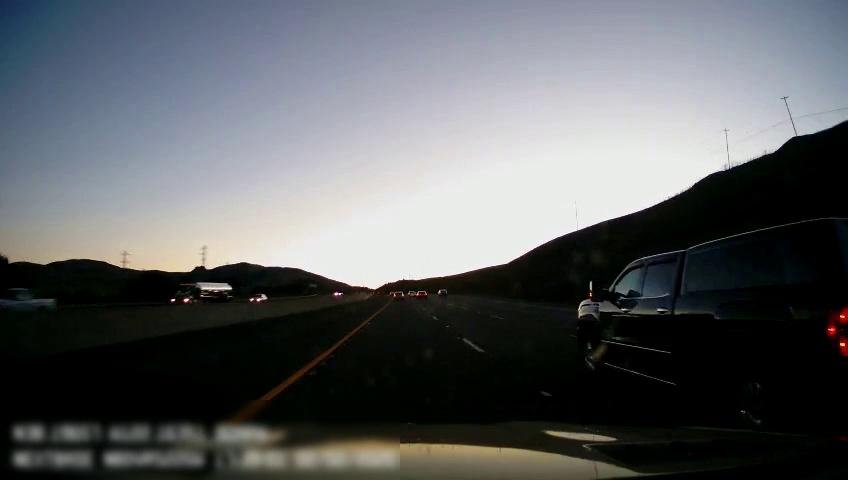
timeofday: Day
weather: Sunny
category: Drivable Space
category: Vehicles | Car
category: Vehicles | SUV
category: Vehicles | Truck
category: Vehicles | Car
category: Vehicles | Car
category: Vehicles | Truck
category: Vehicles | SUV
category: Lanes | Alternate Lane
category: Lanes | Current Lane
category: Lanes | Current Lane
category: Lanes | Alternate Lane
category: Lanes | Alternate Lane